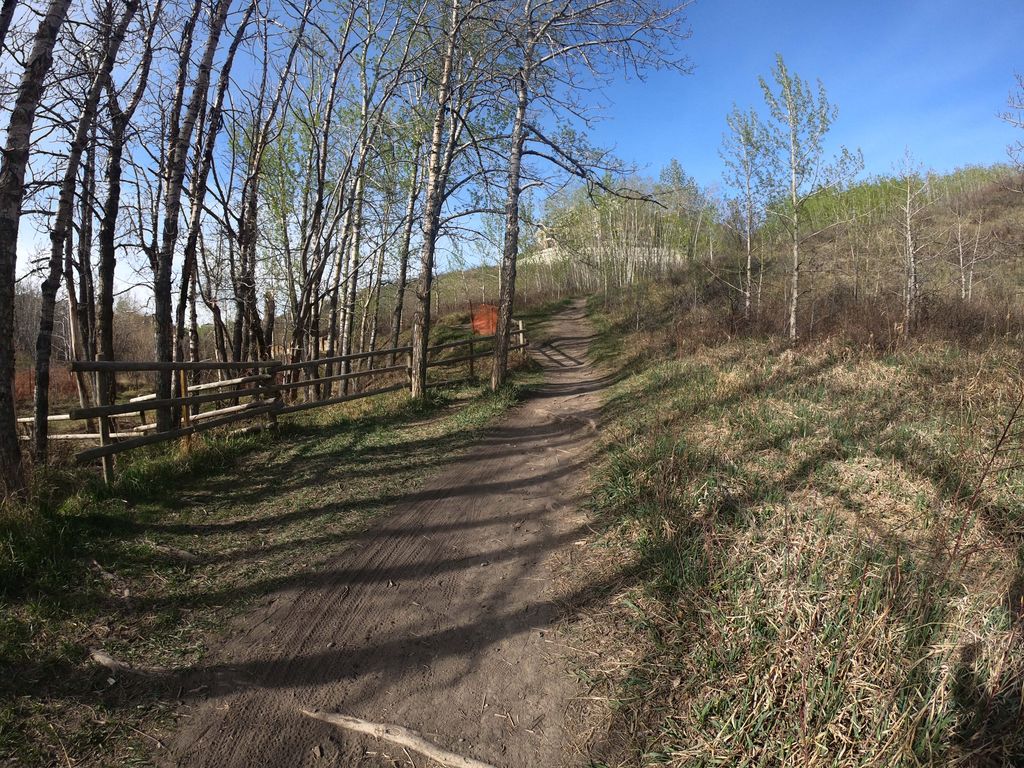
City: calgary